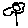
Label: flower